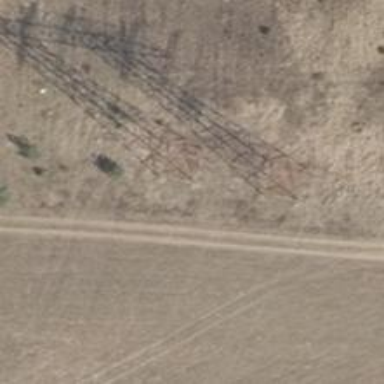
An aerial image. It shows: Abandoned historic power tower.